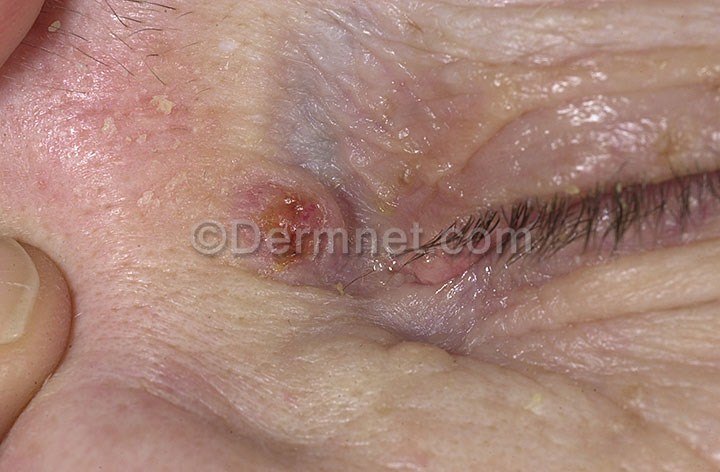
Disease: Actinic Keratosis Basal Cell Carcinoma and other Malignant Lesions